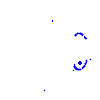
Particle: kaon